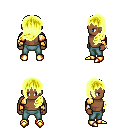
a pixel art fantasy rpg character, male body template, human, dark skin, gold arm armor, teal pants, gold left-swept hairstyle, bracelets, gold boots, four views (front, back, left, right), 2x2 character sprite sheet, small pixel art, hard edges, no anti-aliasing